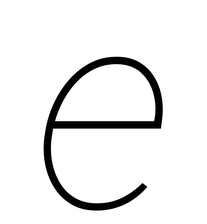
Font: Roboto-Italic_Thin_Italic